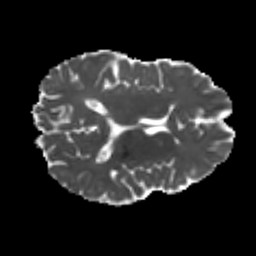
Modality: MD
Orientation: axial
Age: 21
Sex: male
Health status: healthy
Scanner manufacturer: philips
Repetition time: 7.477 s
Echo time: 0.08753 s